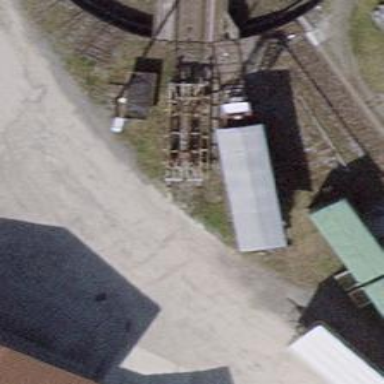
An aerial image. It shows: Single-track railway yard.